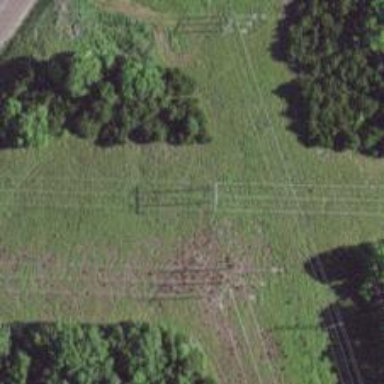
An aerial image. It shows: H-frame power tower with distinctive design.